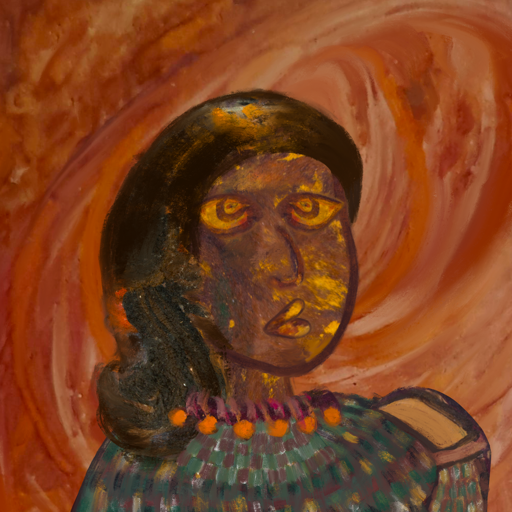
Background: Pious_Lady, Head And Neck Side: Comrade, Face Side: Comrade, Bust: After_Raid, Hair Side: Gypsy_Queen, Head Accessory: Blank, Second Necklace: After_Raid, Necklace: Doll, Baby: Blank